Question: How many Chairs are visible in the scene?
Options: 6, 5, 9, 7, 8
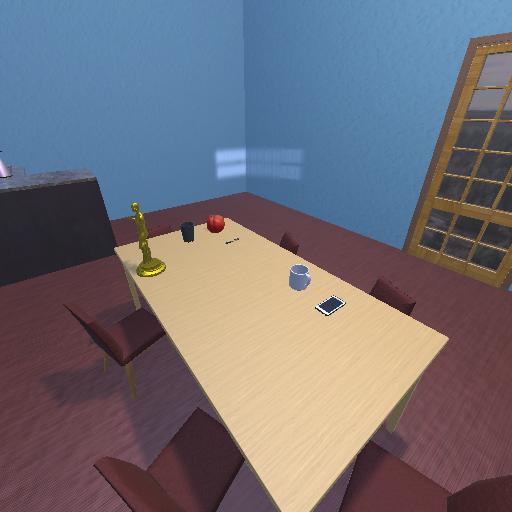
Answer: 6